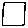
Label: square